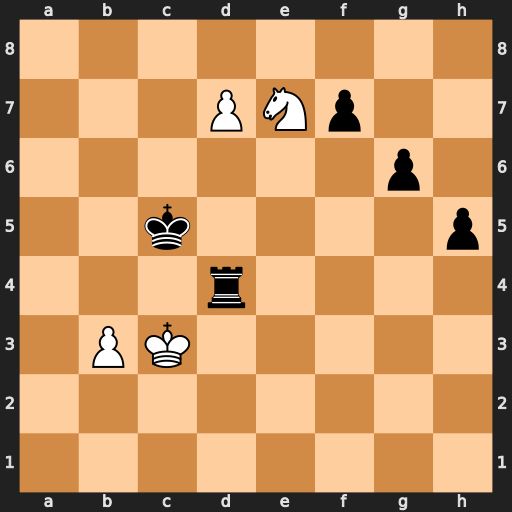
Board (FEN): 8/3PNp2/6p1/2k4p/3r4/1PK5/8/8
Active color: w
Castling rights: -
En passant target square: -
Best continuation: b4+ Kb6 Kxd4 Kc7 Nc6 Kxd7 Ne5+